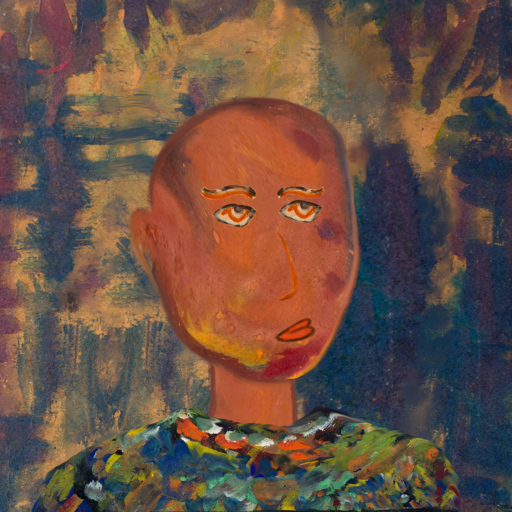
Background: InTheSun, Head And Neck Side: Mother_And_Son_Son, Face Side: Experience, Bust: An_Impression, Hair Side: Blank, Head Accessory: Blank, Second Necklace: Blank, Necklace: Blank, Baby: Blank